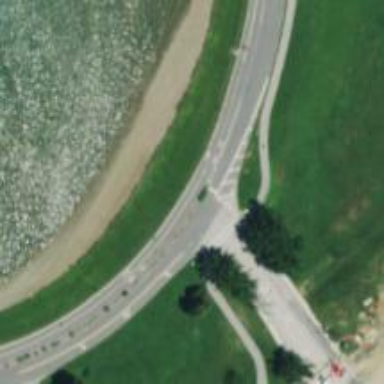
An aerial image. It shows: Excellent cycleway with asphalt surface.